Question: I have a status 200 being returned when I'm using jQuery AJAX. However, I am also getting a syntax error from somewhere. I am posting to PHP like this:
'''
function submit_order(orderInformation) {
$.ajax({
type: 'post',
url: 'queries/submit_order.php?<?=time();?>',
data: 'orderInformation=' + JSON.stringify(orderInformation),
dataType: 'json',
success: function (returnedData) {
console.log(returnedData);
$('#content_container').fadeOut(340, function () {
var new_content = $('#content_container').clone(false);
$('#content_container').remove();
new_content.css('display', 'none');
new_content.children().remove();
new_content.appendTo('body');
$('#content_container').vkTemplate('templates/confirm_template.tmpl?<?=time()?>', returnedData, function (el, data, context) {
console.log('success');
$('#content_container').fadeIn(340);
});
});
},
error: function (xhr, ajaxOptions, thrownError) {
console.log(xhr.status);
console.log(thrownError);
}
});
}
'''
My PHP code is pretty straightforward:
'''
$order_information = json_decode($json_str, true);
//go through the array and make an email out of it
//add a few elements to the array
//send the email
//send back a json string with the added elements
echo json_encode($order_information);
'''
Yet I get this:

And oddly, if I copy paste the JSON string from 'console.log(JSON.stringify(orderInformation))' into the PHP page:
'''
$json_str = '{"sector_0":{"file":[],"sector_info":{"sector_label":"NIO","purchase_order":"test","proof":false},"lines":{"line_0":{"description":"test","quantity":"2","productId":"1","addressId":"20","shipViaId":"1","notes":false}}}} ';
'''
everything works. What is this error? Where could this '<' seen in the error be coming from?
Thanks
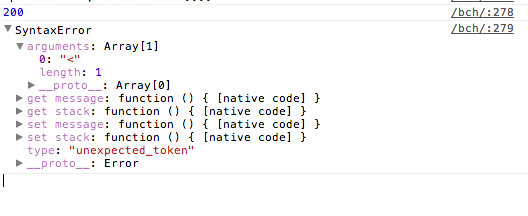
Answer: It is your error handler that gets fired and logs:
- -
Note that '$.ajax' with 'dataType: json' will fire the error handler even if the server returns '200 OK' but the response is invalid JSON. The syntax error is not in your JavaScript code but in the JSON. Identify where the '<' is coming from and make sure that your PHP script is sending valid JSON.
Tip: open the console and look at the network tab; all XHRs are logged there along with headers and body.